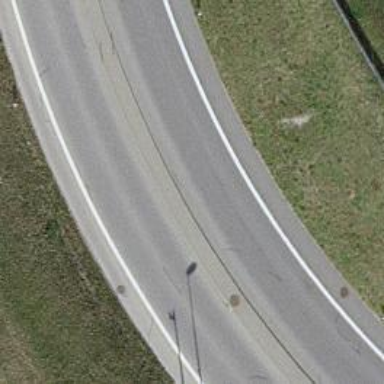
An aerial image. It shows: Trunk link highway.